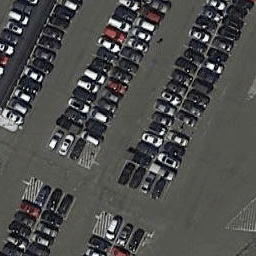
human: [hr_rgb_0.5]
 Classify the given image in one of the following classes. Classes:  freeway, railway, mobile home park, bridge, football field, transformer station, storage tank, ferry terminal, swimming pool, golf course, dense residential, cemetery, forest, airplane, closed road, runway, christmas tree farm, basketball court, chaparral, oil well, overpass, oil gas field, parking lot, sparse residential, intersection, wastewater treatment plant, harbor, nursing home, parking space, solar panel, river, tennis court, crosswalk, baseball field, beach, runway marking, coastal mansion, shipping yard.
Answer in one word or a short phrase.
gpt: parking lot